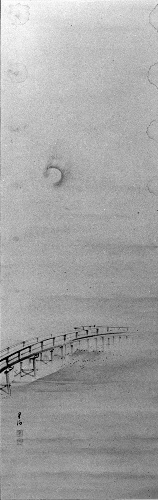
Artist: Gantoku
Artist bio: Japanese, 1805–1859
Date: 19th century
Object type: Hanging scroll
Classification: Paintings
Medium: Hanging scroll; ink on paper
Culture: Japan
Period: Edo period (1615–1868)
Dimensions: 38 1/2 x 12 in. (97.8 x 30.5 cm)
Department: Asian Art
Credit line: The Howard Mansfield Collection, Purchase, Rogers Fund, 1936
Accession year: 1936
Repository: Metropolitan Museum of Art, New York, NY
Tags: Bridges